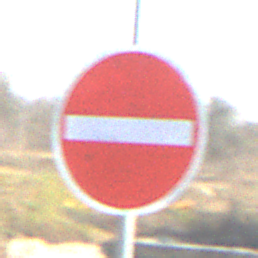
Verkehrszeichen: VerbotDerEinfahrt
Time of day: MorningAfternoon
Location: Outdoor (Suburban)
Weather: PartlyCloudy
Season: NotSpecified
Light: Natural